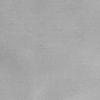
Label: dusty